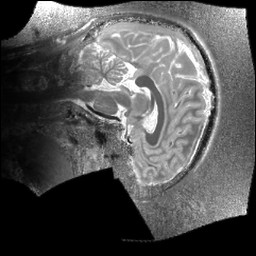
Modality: T1map
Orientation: sagittal
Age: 20
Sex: male
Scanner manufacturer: siemens
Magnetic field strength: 6.98 T
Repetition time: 6 s
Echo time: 0.00283 s